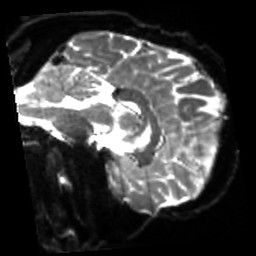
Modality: sbref
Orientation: sagittal
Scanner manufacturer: siemens
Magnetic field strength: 3 T
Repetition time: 4 s
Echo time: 0.0594 s